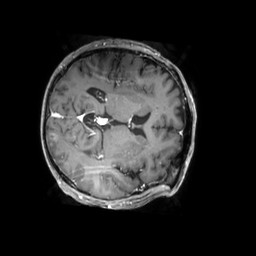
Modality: T1w
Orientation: axial
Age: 64
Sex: male
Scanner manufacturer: philips
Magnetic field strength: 3 T
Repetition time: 0.009903 s
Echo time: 0.004605 s